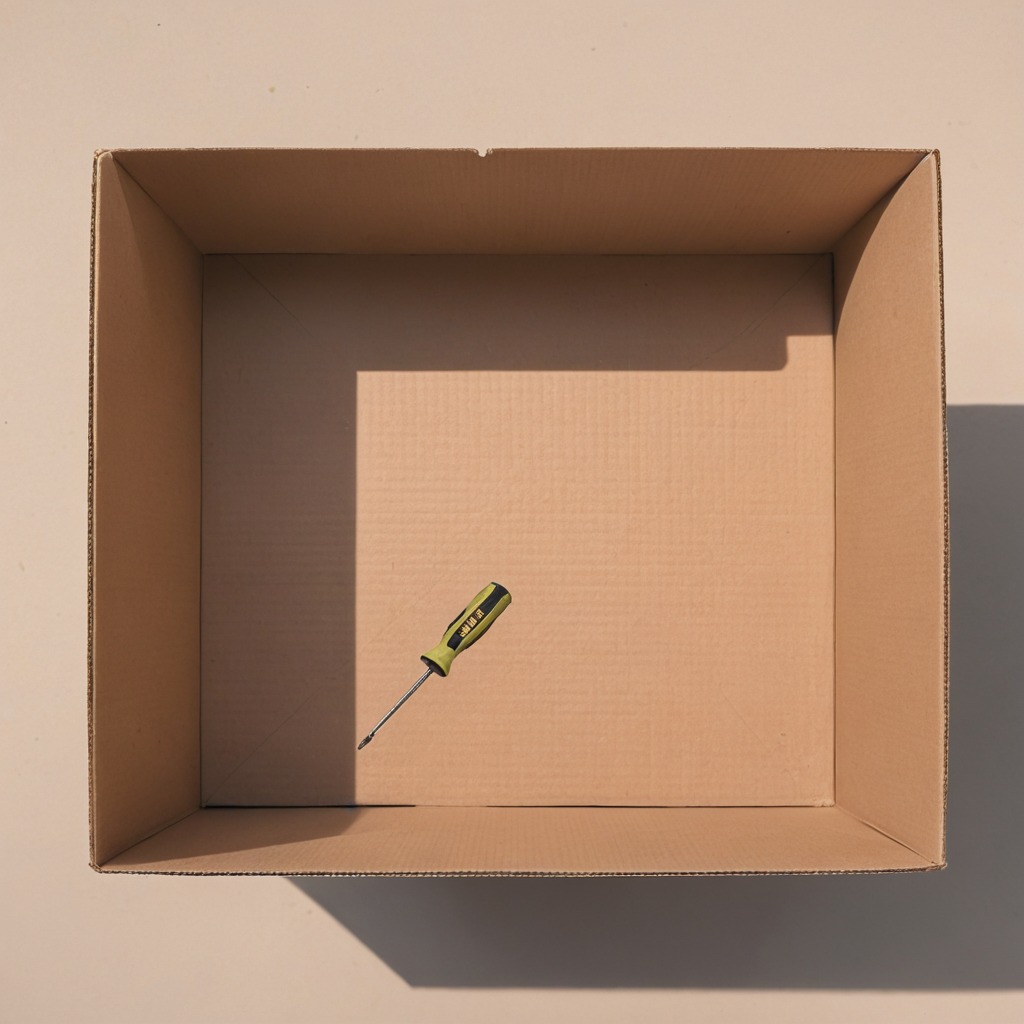
A screwdriver lying on a clean dry cardboard box surface in an outdoor workshop during daytime bright natural light soft shadows slightly creased but